Interaction volume radius: 5 \u00c5
Interaction volume height: 25 \u00c5
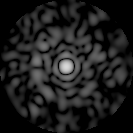
Disorder parameter: 0.8251